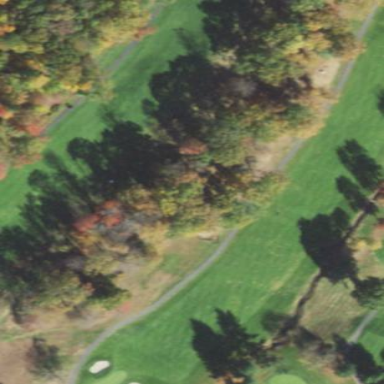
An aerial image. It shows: Golf tee on grassy land.